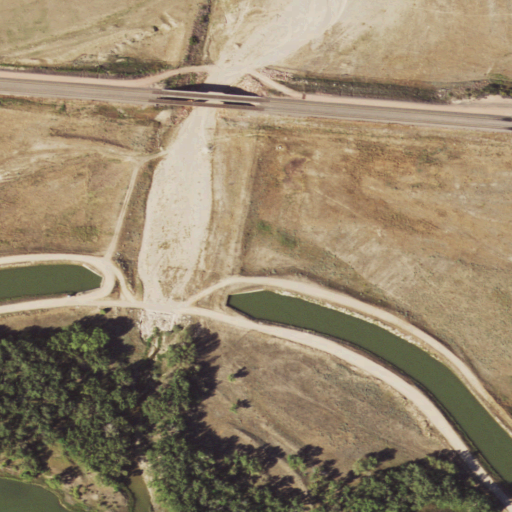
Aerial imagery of valley in Wyoming named Cottonwood Draw containing grassland, woody wetlands, medium intensity development, shrub, herbaceous wetlands, low intensity development, open development, high intensity development, and open water